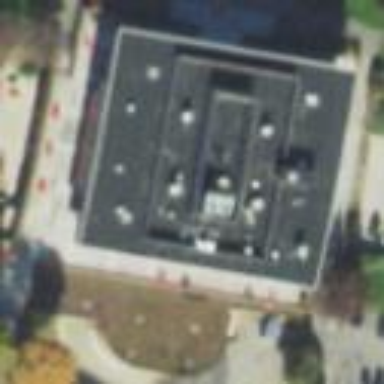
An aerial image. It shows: University building.